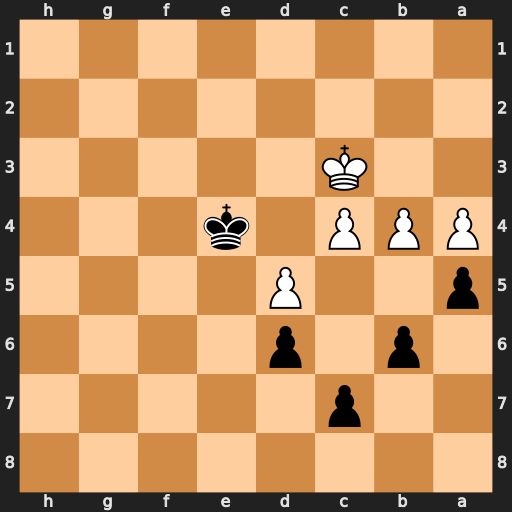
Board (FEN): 8/2p5/1p1p4/p2P4/PPP1k3/2K5/8/8
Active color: b
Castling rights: -
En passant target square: -
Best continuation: axb4+ Kxb4 Kd4 Kb5 Kd3